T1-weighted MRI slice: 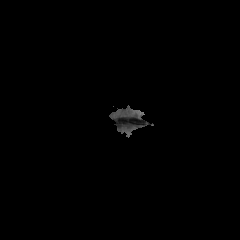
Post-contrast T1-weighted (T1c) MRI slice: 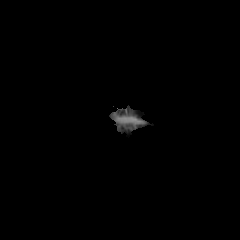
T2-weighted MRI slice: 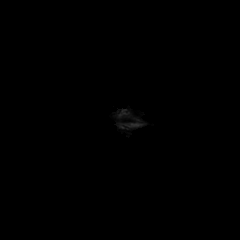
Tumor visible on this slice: no